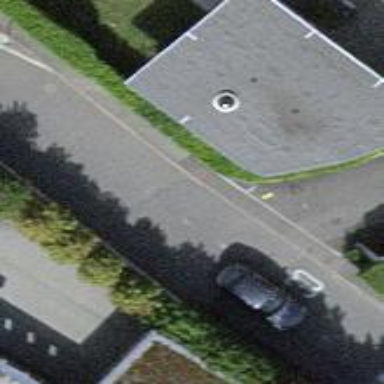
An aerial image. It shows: Garage building.